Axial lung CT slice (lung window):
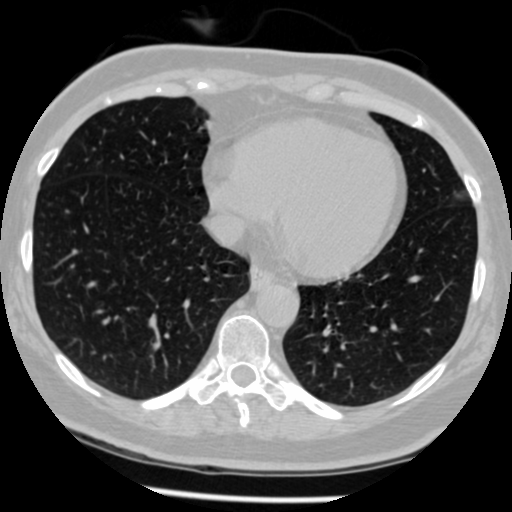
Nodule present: no